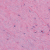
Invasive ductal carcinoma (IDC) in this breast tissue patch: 1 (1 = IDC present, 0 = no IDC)